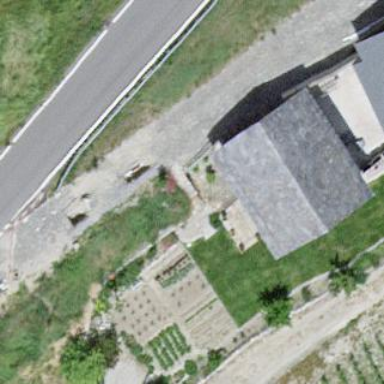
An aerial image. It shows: Barn.